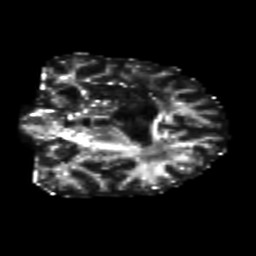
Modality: FA
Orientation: coronal
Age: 31
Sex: female
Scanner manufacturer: siemens
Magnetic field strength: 3 T
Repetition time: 7.7 s
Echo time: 0.09 s